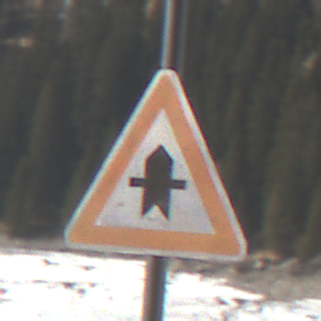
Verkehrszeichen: Vorfahrt
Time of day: Midday
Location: Outdoor (Nature)
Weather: PartlyCloudy
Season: NotSpecified
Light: Natural